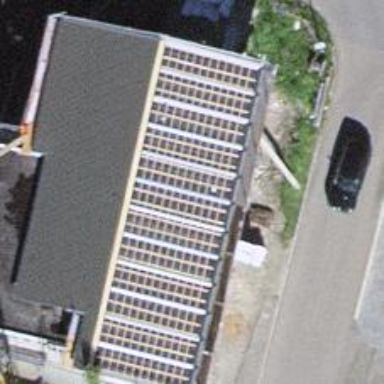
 consisting of solar photovoltaic panels."